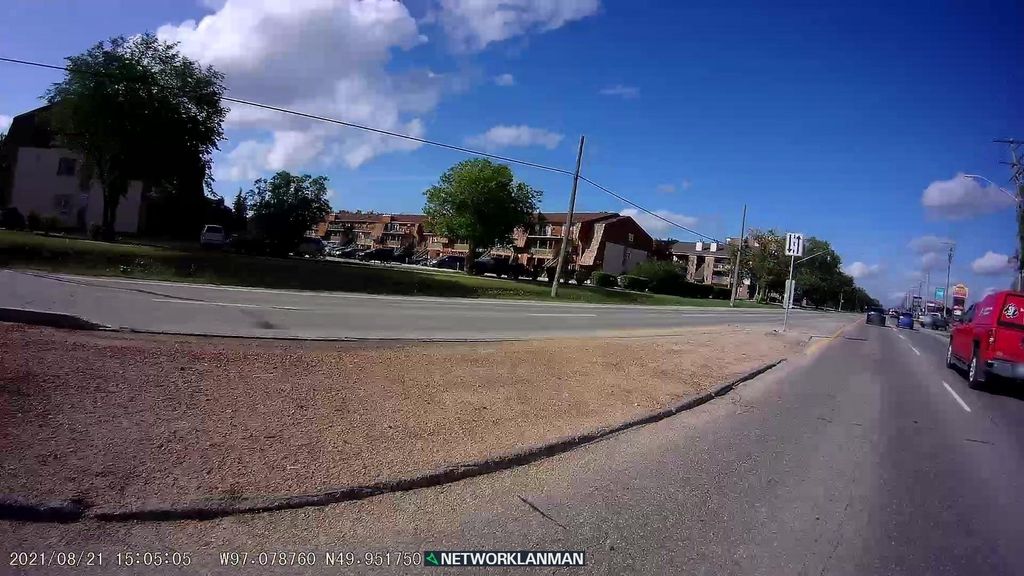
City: winnipeg